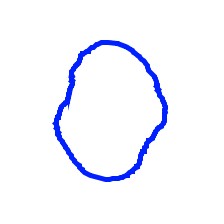
Shape: circle